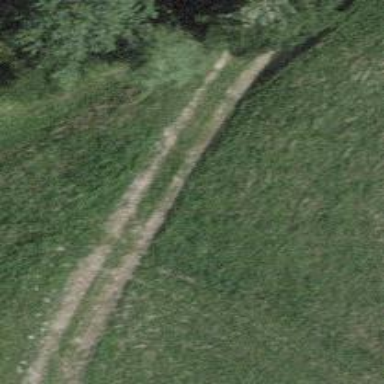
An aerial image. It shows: Track road with grade4 tracktype.